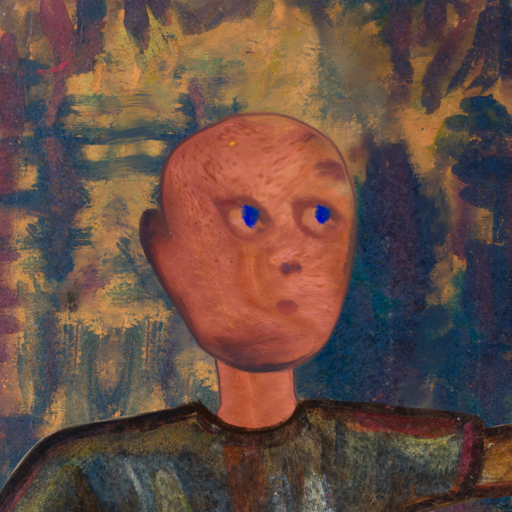
Background: InTheSun, Head And Neck Side: Mother_And_Son_Mother, Face Side: Mother_And_Son_Mother, Bust: Mosgoul, Hair Side: Blank, Head Accessory: Blank, Second Necklace: Blank, Necklace: Blank, Baby: Blank